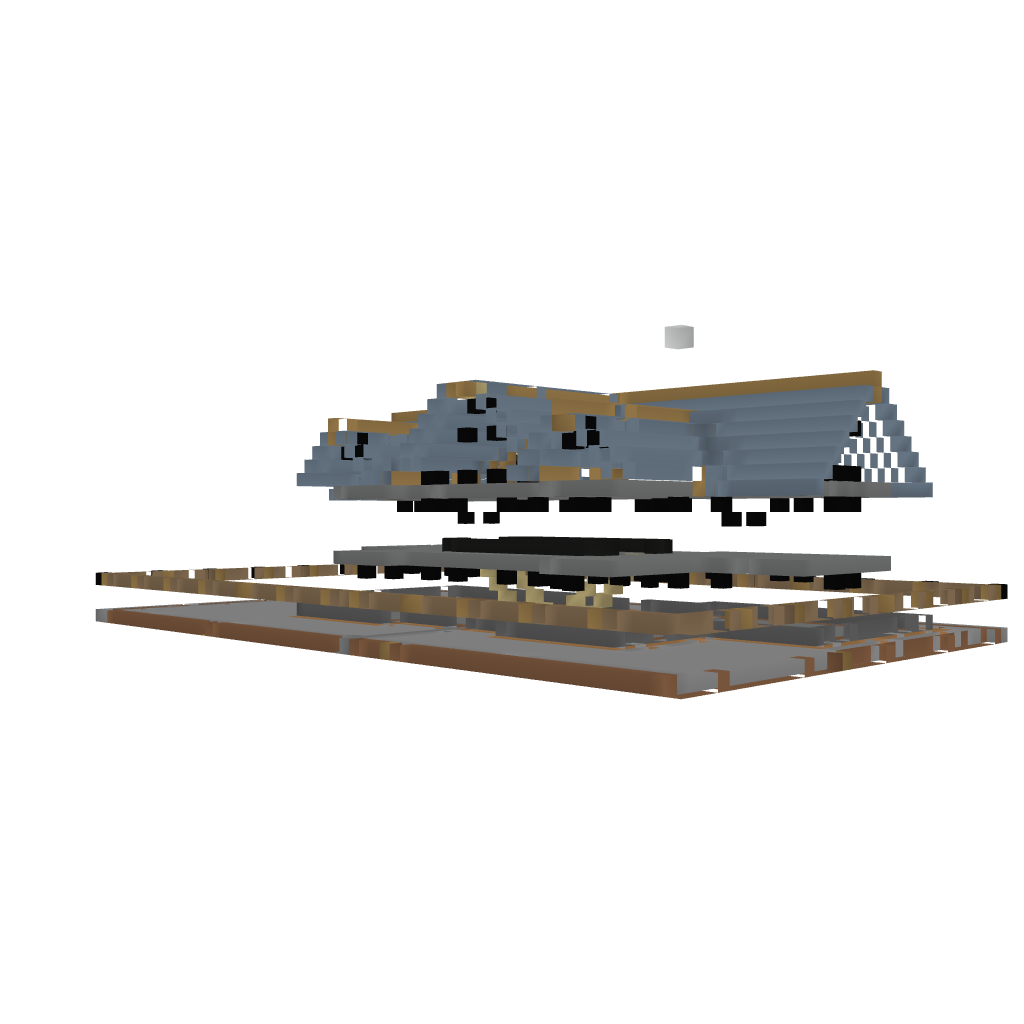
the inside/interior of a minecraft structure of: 2 Floor Mansion